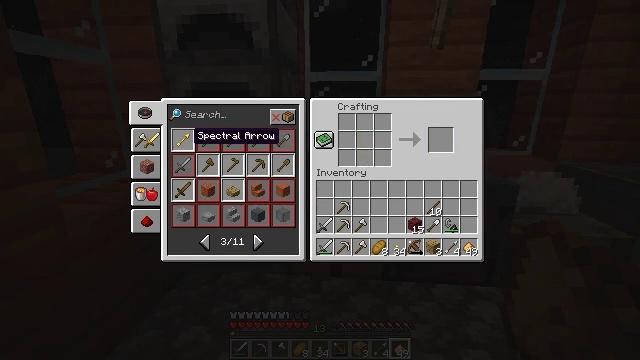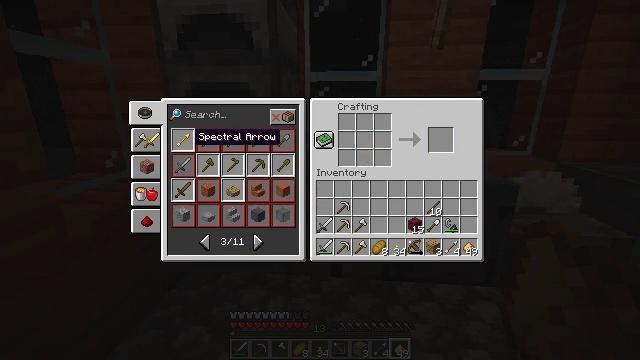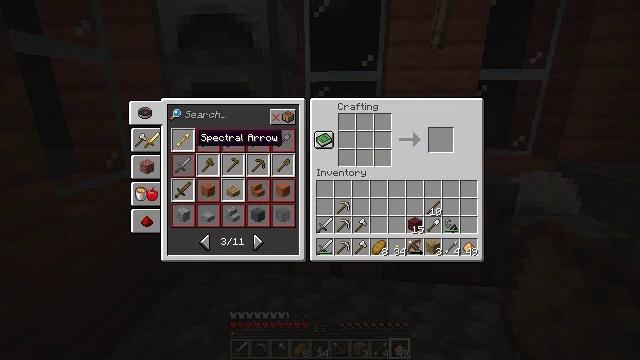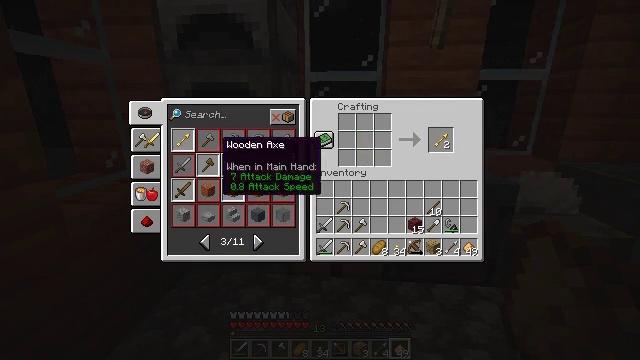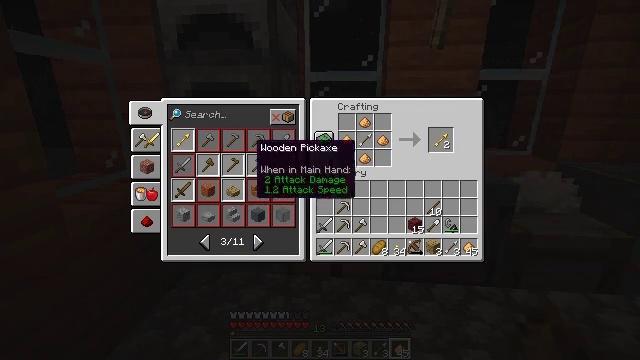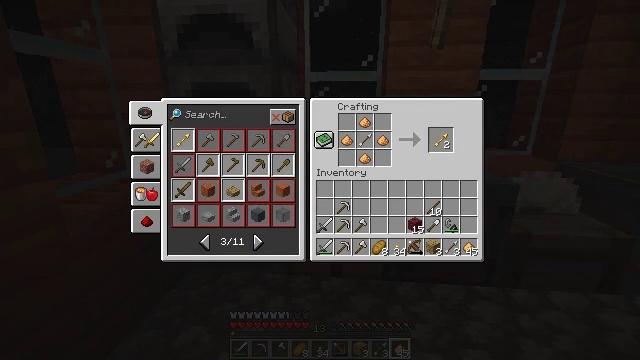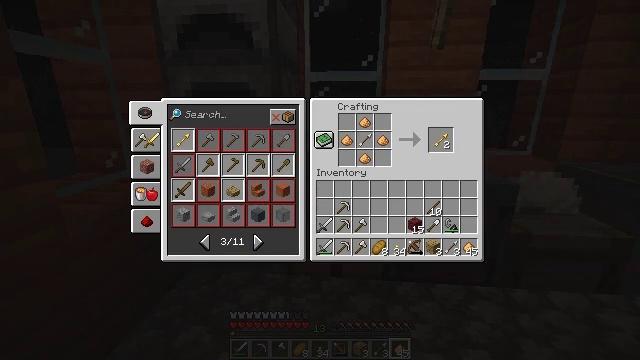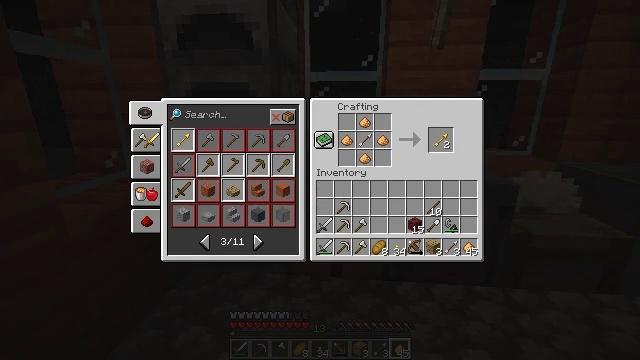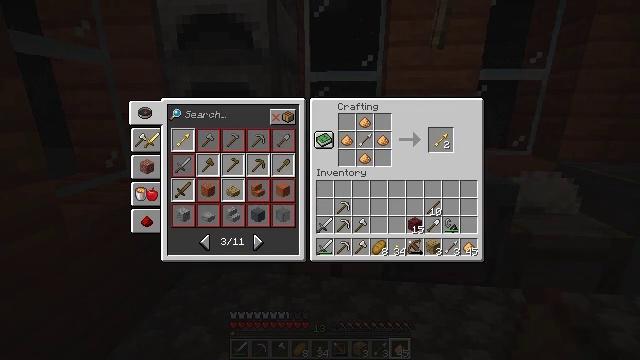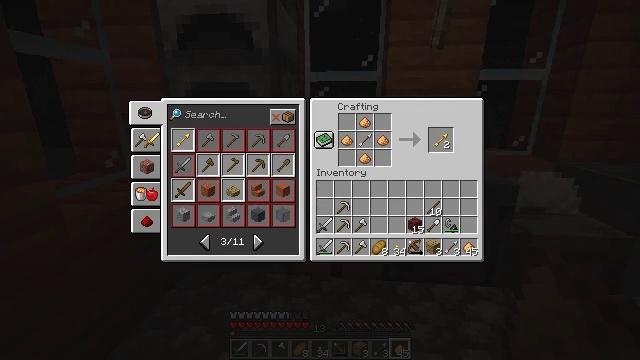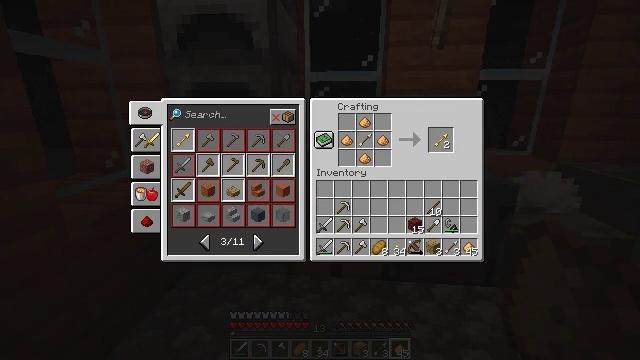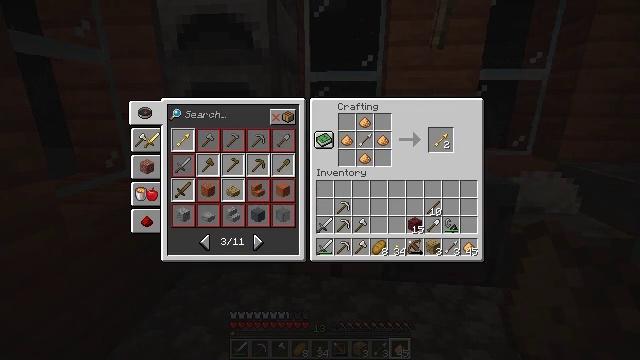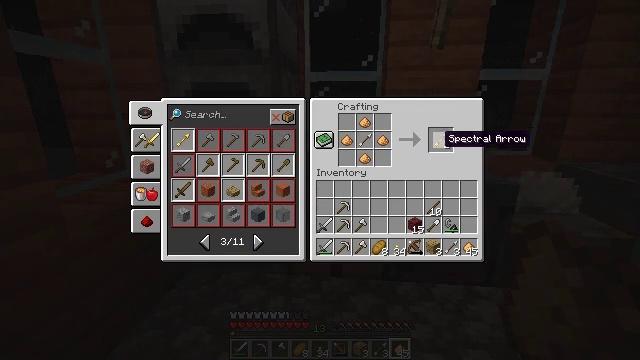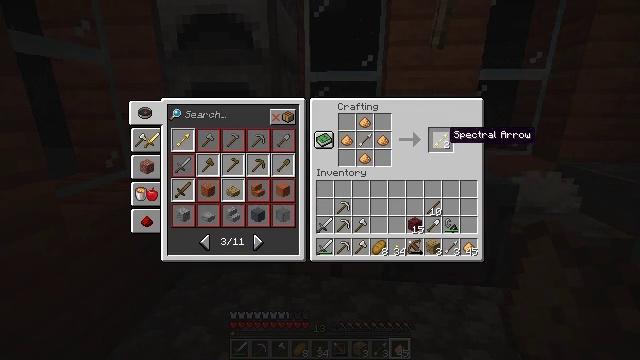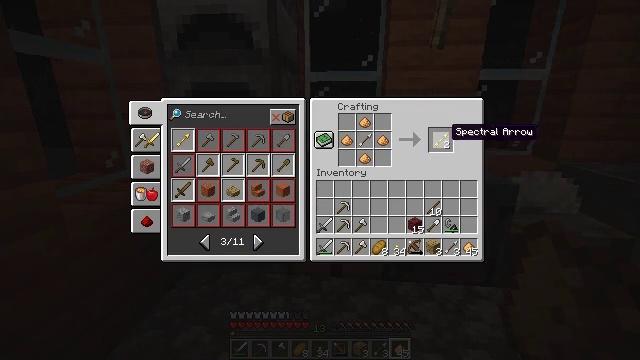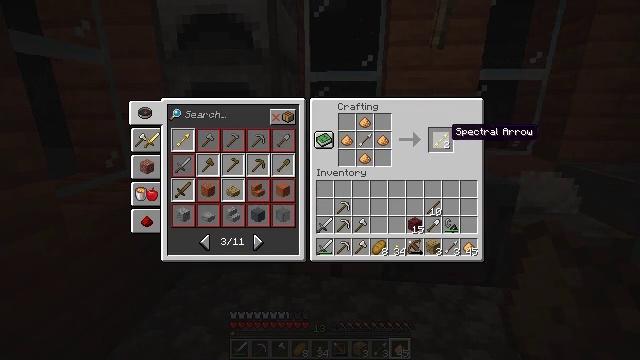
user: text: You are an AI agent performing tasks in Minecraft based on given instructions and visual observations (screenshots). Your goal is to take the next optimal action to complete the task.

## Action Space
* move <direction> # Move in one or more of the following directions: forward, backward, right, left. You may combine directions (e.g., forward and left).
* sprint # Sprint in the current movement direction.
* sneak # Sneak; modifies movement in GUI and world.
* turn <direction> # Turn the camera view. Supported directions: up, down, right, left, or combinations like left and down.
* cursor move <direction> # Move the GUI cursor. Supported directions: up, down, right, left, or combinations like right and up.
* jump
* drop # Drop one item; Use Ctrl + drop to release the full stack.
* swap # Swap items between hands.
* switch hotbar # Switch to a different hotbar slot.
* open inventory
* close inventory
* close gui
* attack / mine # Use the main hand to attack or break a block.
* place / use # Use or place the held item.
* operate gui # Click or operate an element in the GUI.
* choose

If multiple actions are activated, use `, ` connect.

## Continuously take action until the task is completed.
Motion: motion action
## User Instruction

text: Get a spectral arrow using the crafting recipe with glowstone and an arrow.
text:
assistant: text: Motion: no_op
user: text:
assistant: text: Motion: no_op
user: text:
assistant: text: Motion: cursor move right and down
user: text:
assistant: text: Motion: cursor move right
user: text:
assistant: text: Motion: cursor move right
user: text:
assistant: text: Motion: cursor move right
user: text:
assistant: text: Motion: cursor move right
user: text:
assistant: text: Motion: cursor move right
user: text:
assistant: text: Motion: no_op
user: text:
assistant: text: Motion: no_op
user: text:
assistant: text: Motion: no_op
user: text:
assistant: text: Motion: no_op
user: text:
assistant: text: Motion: no_op
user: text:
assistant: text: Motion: no_op
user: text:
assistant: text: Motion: no_op
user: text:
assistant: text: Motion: operate gui
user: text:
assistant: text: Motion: operate gui
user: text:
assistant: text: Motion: operate gui
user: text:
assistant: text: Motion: no_op
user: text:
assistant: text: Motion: cursor move down
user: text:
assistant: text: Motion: no_op